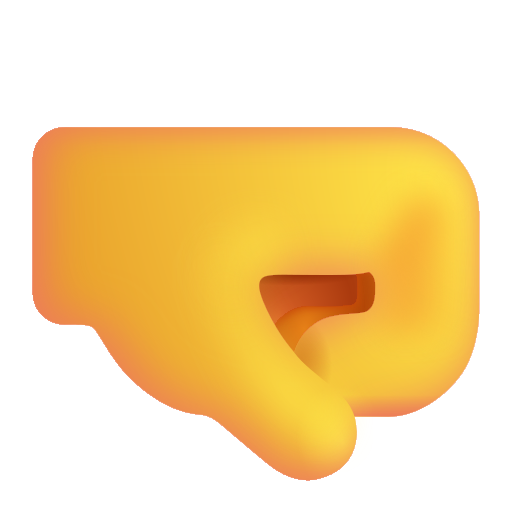
right facing fist color default